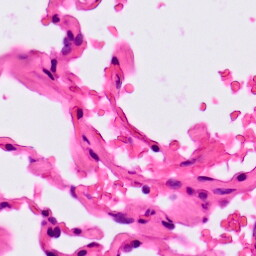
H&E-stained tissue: Lung